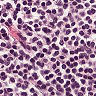
Metastatic tissue present: no